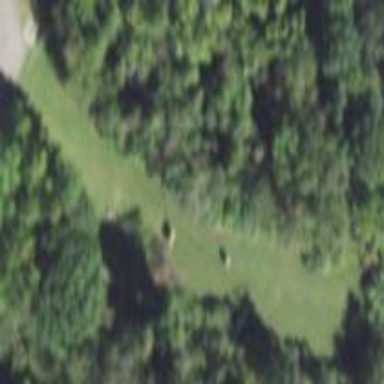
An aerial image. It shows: Grass pitch used for archery.